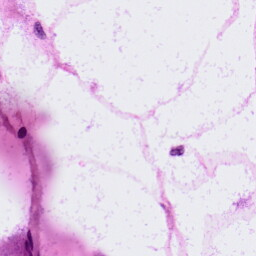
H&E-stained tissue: LymphNode